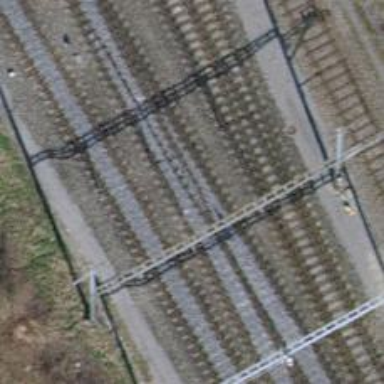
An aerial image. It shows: Rail siding with electrified contact lines for trains.